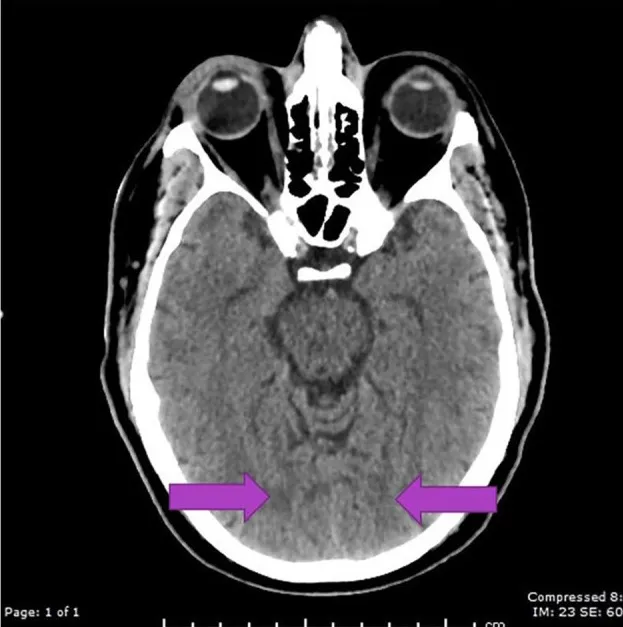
C. T. Scan with bilateral posterior parietal and occipital hypo intensities suggestive of PRES.
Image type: radiology (ct)